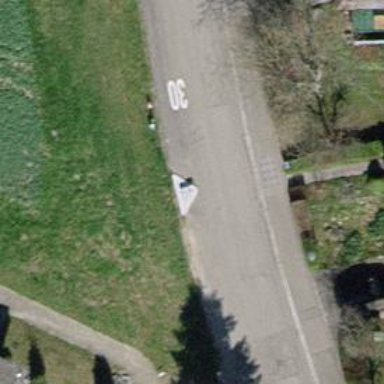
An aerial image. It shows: Traffic calming feature called choker.